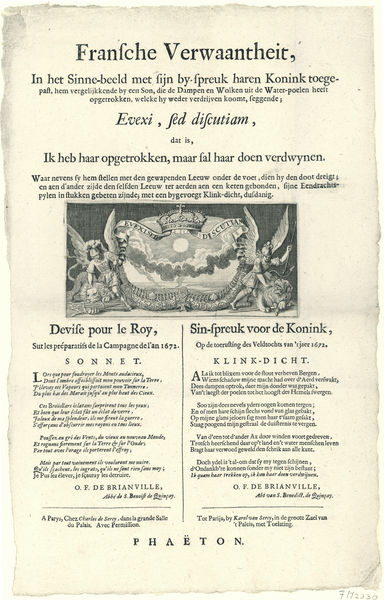
Titel: Franse allegorie waarin Lodewijk XIV zich vergelijkt met de zon
Standort: Amsterdam
Institution: Rijksmuseum
Schlagwörter: crown, france, print, angels, sun, black and white, graphic, french, wings, newspaper, rectangle, angles, dutch, page, lion, text, words, manuscript, banner, poetry, printed, printing, emblem, literature, broadside, news, lions, magazine, poem, flyer, sonnet, brianville, phaeton, franc, newpaper, franfche